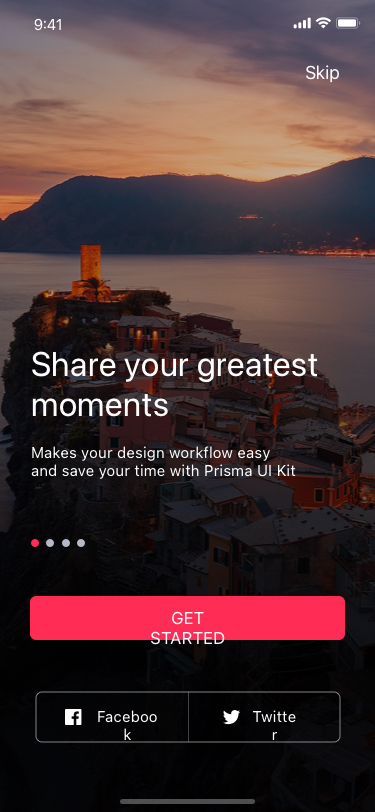
Text in this UI design:
Makes your design workflow easy and save your time with Prisma UI Kit
Facebook
Twitter
Share your greatest moments
GET STARTED
Skip